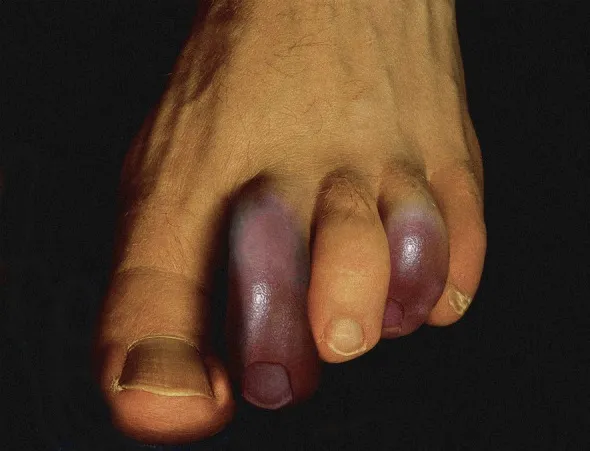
Bluish purple ischemic discoloration of the second and fourth toes of the left foot consistent with blue toe syndrome.
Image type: medical_photograph (other_medical_photograph)